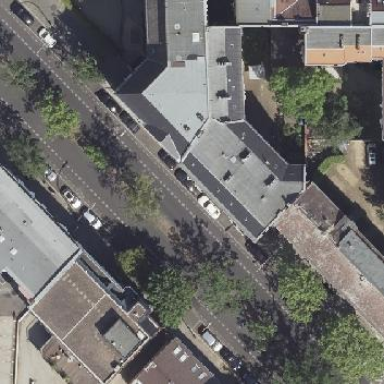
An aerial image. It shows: Parking lane designated for parking.